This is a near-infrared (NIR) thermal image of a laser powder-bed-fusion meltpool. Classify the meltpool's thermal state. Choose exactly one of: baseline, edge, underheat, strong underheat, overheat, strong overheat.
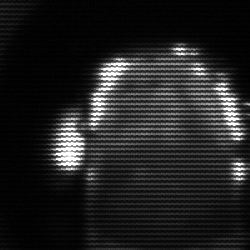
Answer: baseline